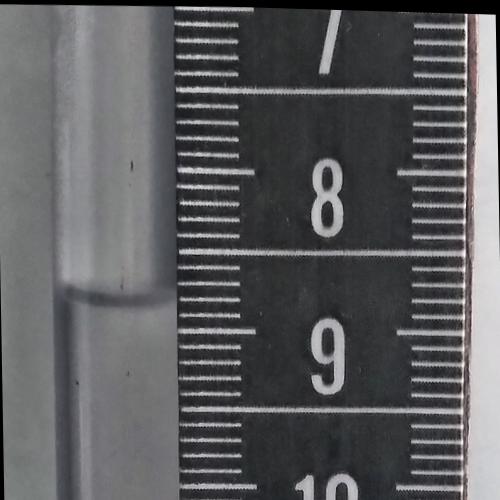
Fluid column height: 8.8 cm